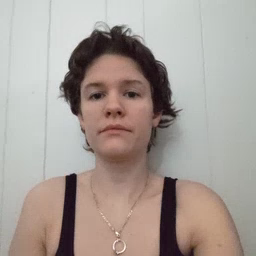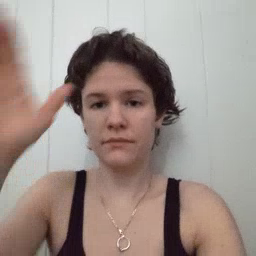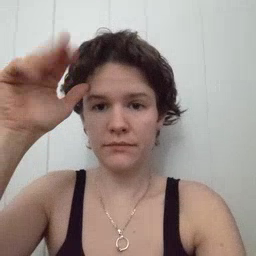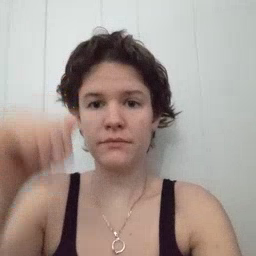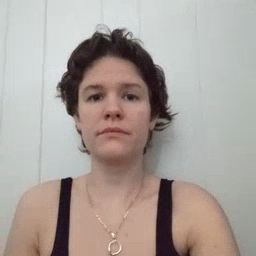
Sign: donkey